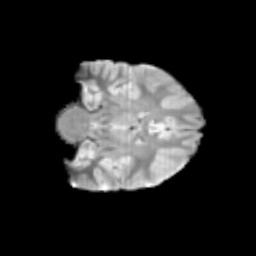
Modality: T2w
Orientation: coronal
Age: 11
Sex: female
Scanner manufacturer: siemens
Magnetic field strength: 3 T
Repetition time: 3.8 s
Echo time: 0.07 s